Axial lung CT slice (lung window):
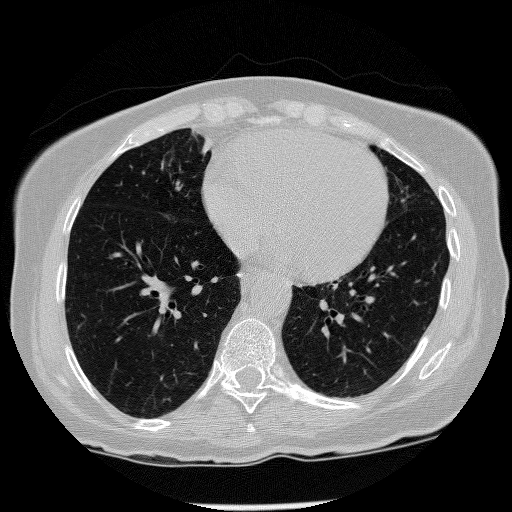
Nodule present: no